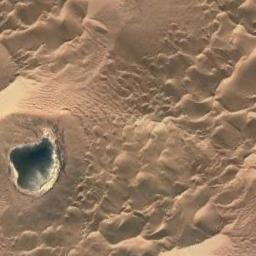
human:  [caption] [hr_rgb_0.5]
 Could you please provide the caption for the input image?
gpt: The color of this desert is orange .

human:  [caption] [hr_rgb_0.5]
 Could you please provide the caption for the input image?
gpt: This is a yellow desert with massive texture and there is a lake in the desert .

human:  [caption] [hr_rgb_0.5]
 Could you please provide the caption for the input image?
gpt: The yellow desert is next to a lake .

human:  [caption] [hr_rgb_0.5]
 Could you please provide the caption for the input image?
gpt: The desert has yellow sand and some trellis dunes of different sizes and a lake is also in the desert .

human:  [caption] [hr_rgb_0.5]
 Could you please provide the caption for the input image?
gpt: A yellow desert with many dunes .